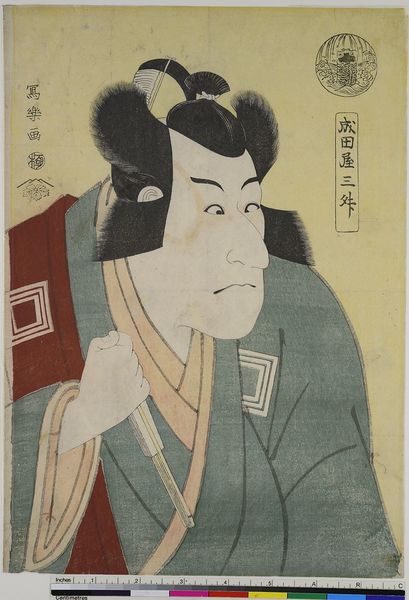
Künstler: T&#x14D;sh&#x16B;sai Sharaku
Standort: Hamburg
Institution: Museum für Kunst und Gewerbe Hamburg
Schlagwörter: mann, blick, theater, holzschnitt, pupillen, asien, druckgraphik, druckgrafik, zeit, schauspieler, farbholzschnitt, schauspielerin, kabuki, edo, reproduktionen, druckerzeugnisse, theateraufführung, ukiyo